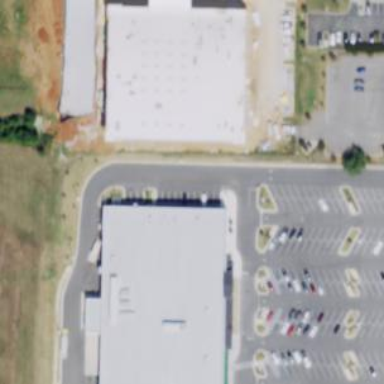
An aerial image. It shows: Supermarket located in building.